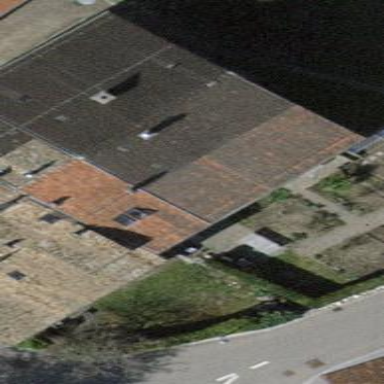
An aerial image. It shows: Pitched roof building.